Question: I want to change the name of enter button (the button circled in the image ) to search

so I used
'''
<EditText
android:imeOptions="actionSearch"
android:imeActionLabel="Search"
android:id="@+id/et_PatientID"
android:layout_width="400dip"
android:layout_height="50dip"
android:layout_toRightOf="@id/tv_patientID"
android:background="@android:drawable/editbox_background" />
'''
but it didn't work
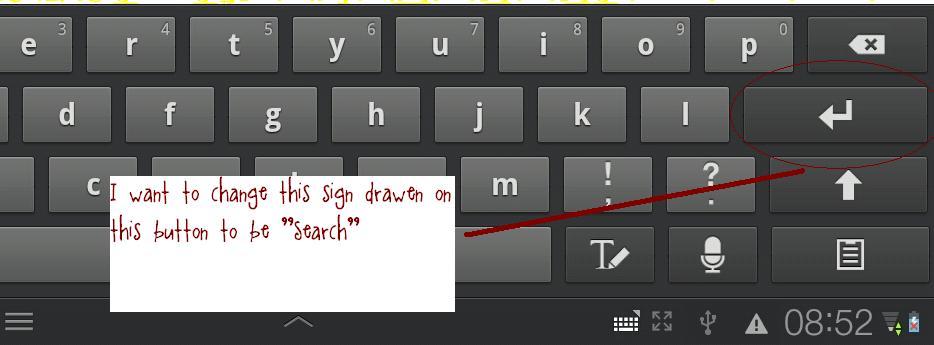
Answer: add 'android:imeOptions="actionSearch"' and 'android:inputType="text"' to your EditText View
also add the editor action listener
'''
editText.setOnEditorActionListener(new TextView.OnEditorActionListener() {
@Override
public boolean onEditorAction(TextView v, int actionId, KeyEvent event) {
if (actionId == EditorInfo.IME_ACTION_SEARCH) {
performSearch();
return true;
}
return false;
}
});
<EditText
android:id="@+id/et_PatientID"
android:inputType="text"
android:layout_width="400dip"
android:layout_height="50dip"
android:layout_toRightOf="@id/tv_patientID"
android:background="@android:drawable/editbox_background"
android:imeOptions="actionSearch"
android:imeActionLabel="Search" />
'''